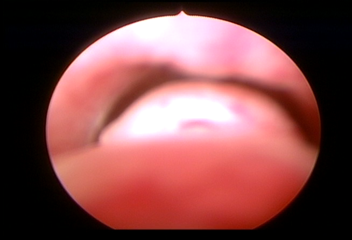
Modality: WLC
Class: Normal mucosa
Bladder cancer association: No